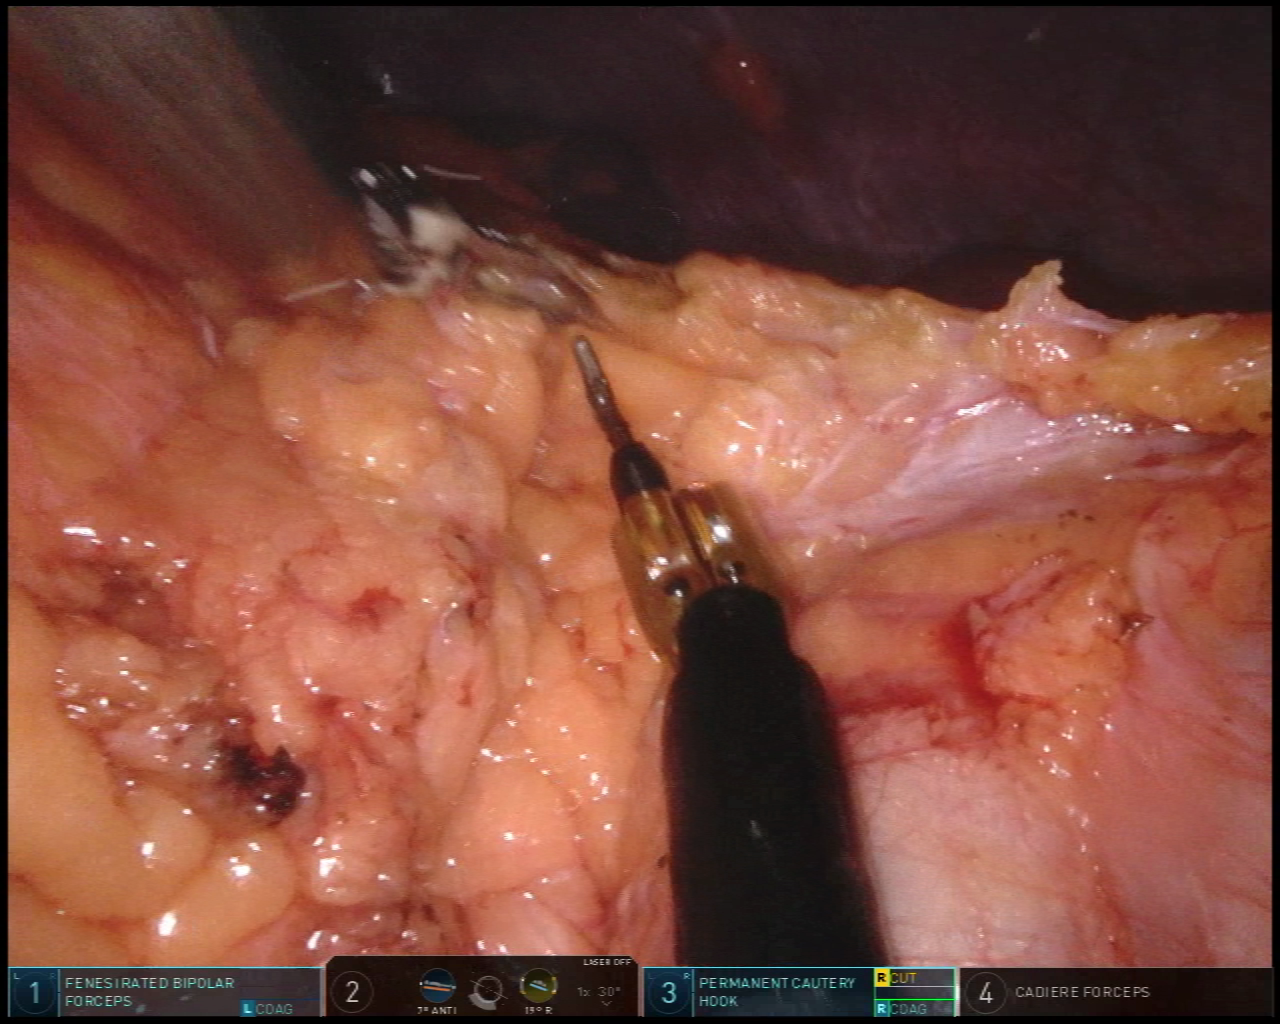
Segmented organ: spleen
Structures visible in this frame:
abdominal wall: yes
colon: yes
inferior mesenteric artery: no
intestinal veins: no
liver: no
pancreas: no
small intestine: no
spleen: yes
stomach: no
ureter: no
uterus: no
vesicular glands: no